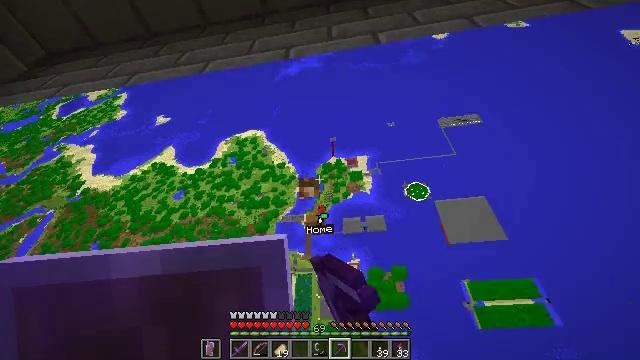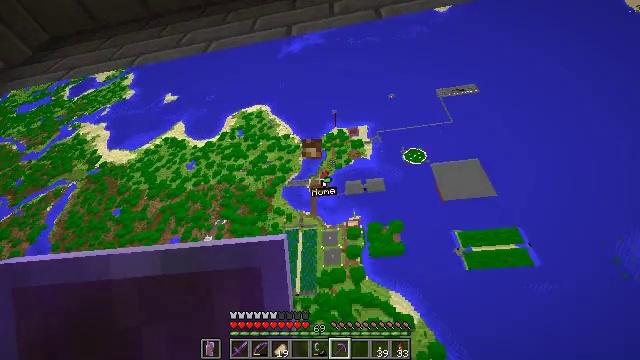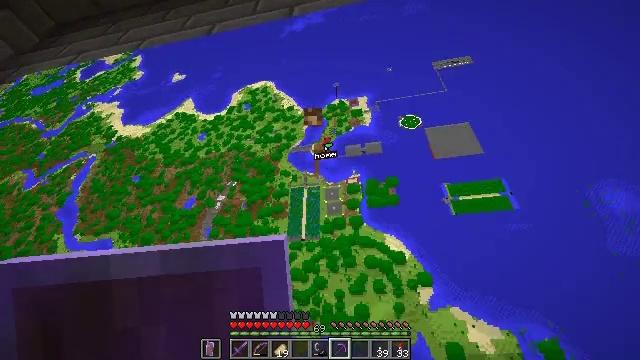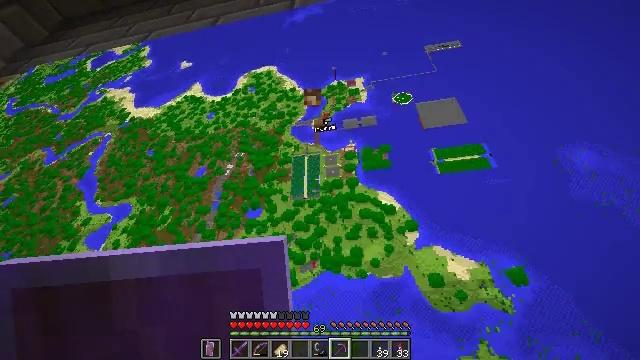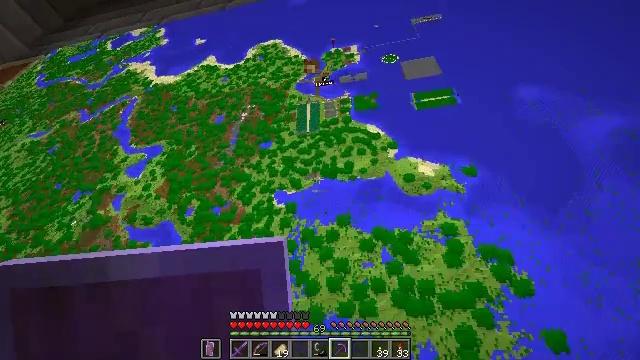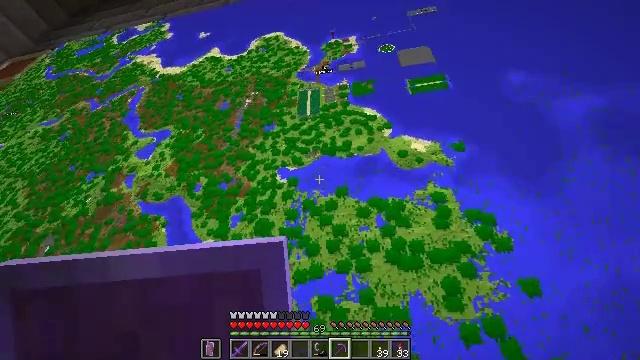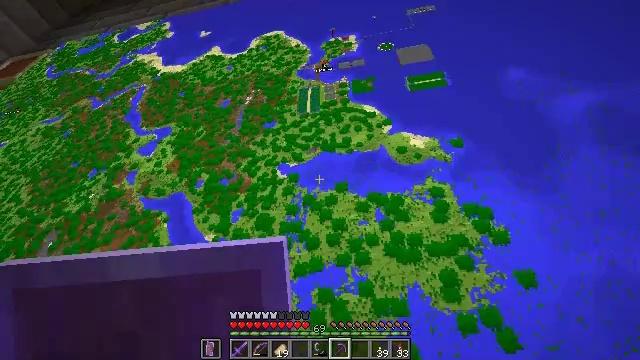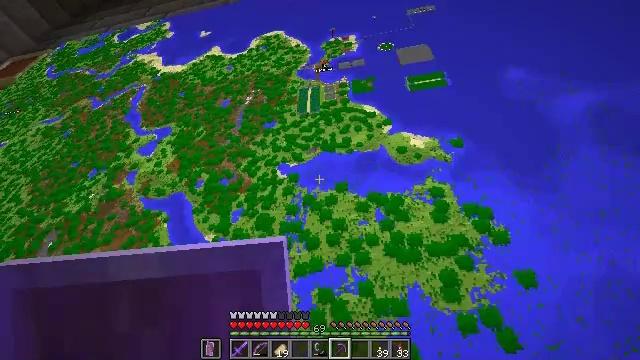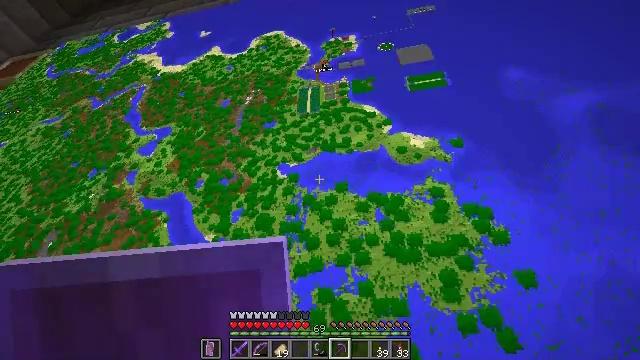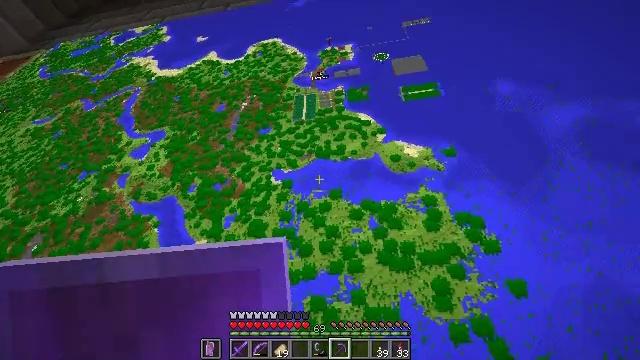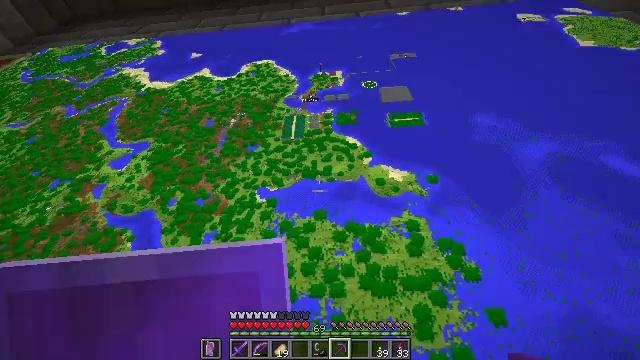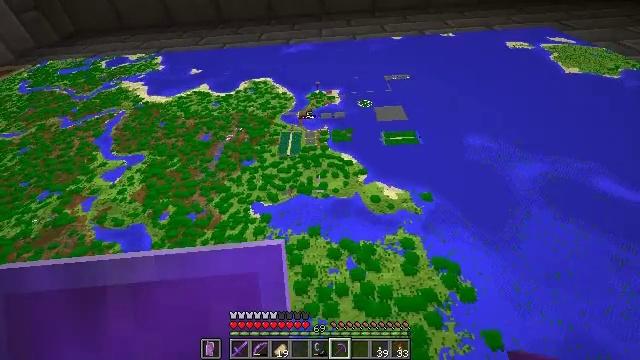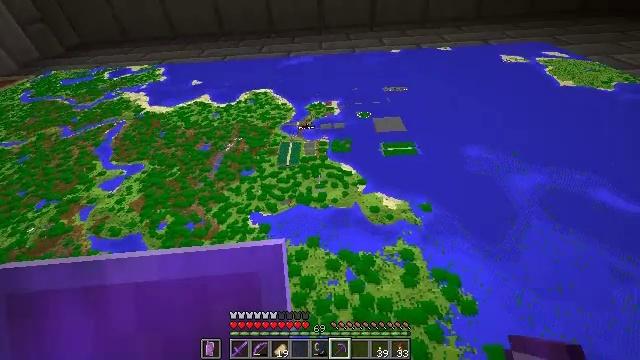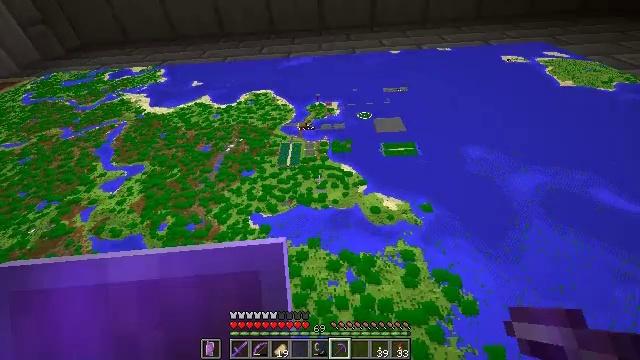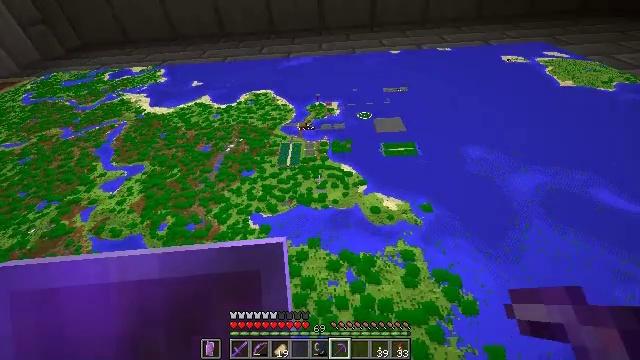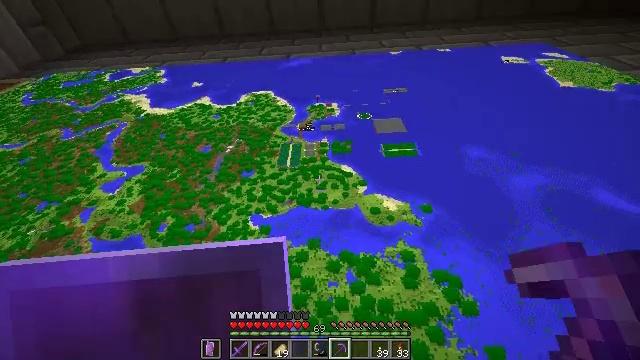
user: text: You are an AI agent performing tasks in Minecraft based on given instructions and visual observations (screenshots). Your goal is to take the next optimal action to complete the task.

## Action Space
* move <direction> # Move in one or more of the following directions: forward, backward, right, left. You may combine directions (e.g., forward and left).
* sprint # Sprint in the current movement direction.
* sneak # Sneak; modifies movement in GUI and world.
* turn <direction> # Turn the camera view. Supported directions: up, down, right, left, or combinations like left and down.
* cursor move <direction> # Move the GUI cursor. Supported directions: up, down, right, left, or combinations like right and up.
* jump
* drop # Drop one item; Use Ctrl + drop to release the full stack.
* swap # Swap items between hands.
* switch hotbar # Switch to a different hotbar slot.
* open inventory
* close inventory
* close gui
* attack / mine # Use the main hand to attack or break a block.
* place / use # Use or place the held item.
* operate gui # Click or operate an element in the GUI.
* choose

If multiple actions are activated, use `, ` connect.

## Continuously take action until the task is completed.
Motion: motion action
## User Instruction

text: Break the glowstone to gather its dust.
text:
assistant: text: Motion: turn left and down, attack / mine, jump
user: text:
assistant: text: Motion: turn down
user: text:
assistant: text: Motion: no_op
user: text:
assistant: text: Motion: no_op
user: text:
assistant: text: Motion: no_op
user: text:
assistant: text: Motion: no_op
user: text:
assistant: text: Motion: no_op
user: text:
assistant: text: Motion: no_op
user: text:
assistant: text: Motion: turn right and up
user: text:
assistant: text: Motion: turn right and up
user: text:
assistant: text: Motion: turn right and up
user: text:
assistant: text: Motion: turn up
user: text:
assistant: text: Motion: no_op
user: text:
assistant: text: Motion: no_op
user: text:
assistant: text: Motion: no_op
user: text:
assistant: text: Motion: turn up
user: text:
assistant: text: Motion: jump
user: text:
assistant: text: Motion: jump
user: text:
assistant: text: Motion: jump
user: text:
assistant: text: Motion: turn left and down, attack / mine, jump
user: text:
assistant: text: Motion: turn left and down, attack / mine
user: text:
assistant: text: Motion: attack / mine
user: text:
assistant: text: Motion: attack / mine
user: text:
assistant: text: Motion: no_op
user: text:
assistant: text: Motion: no_op
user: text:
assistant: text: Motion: no_op
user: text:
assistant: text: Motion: no_op
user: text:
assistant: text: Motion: no_op
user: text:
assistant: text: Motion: no_op
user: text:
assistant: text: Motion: no_op